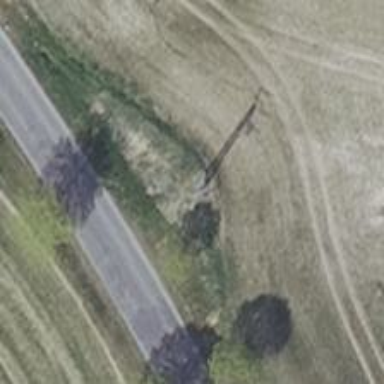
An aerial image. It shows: Power pole.